Current action and preconditions to check: trajectory_clear

Your task: For each precondition in the list above, predict whether it will hold at this action.

Consider the current scene as observed from the mobile robot's camera, and analyze the predicted future states of all dynamic agents (e.g., people, animals, vehicles, or any moving entities) within the NEXT SECOND.

IMPORTANT: Only answer "very likely" if you are absolutely certain—based on strong, clear evidence—that a dynamic agent will violate the precondition in the predicted future state. Do NOT answer "very likely" for unlikely, ambiguous, or low-probability risks.

Ask yourself for each precondition: Is there a high probability, with clear and convincing evidence, that the predicted future states of any dynamic agent will interfere with the predicted future state of the currently executing action within the NEXT SECOND, causing that precondition to fail?

Assess the risk level based on these predictions. Use "likely" or "very likely" if motions create a clear risk of interference.

Use "neutral" or "improbable" if agents are nearby but their predicted paths are clearly diverging or non-conflicting.

Failure Risk Categories: "very improbable", "improbable", "neutral", "likely", "very likely"

Answer Format: Output ONLY the probability_of_failure value from these categories: "very improbable", "improbable", "neutral", "likely", "very likely"

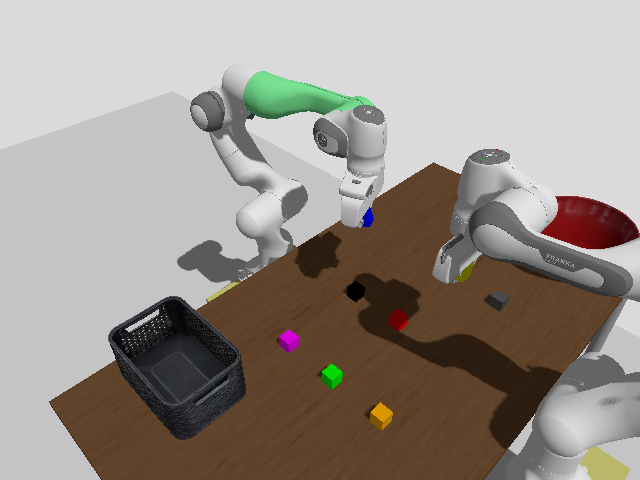

Answer: very improbable